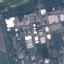
Land use / land cover class: Industrial